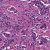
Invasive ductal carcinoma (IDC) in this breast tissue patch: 0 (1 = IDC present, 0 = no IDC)